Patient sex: M
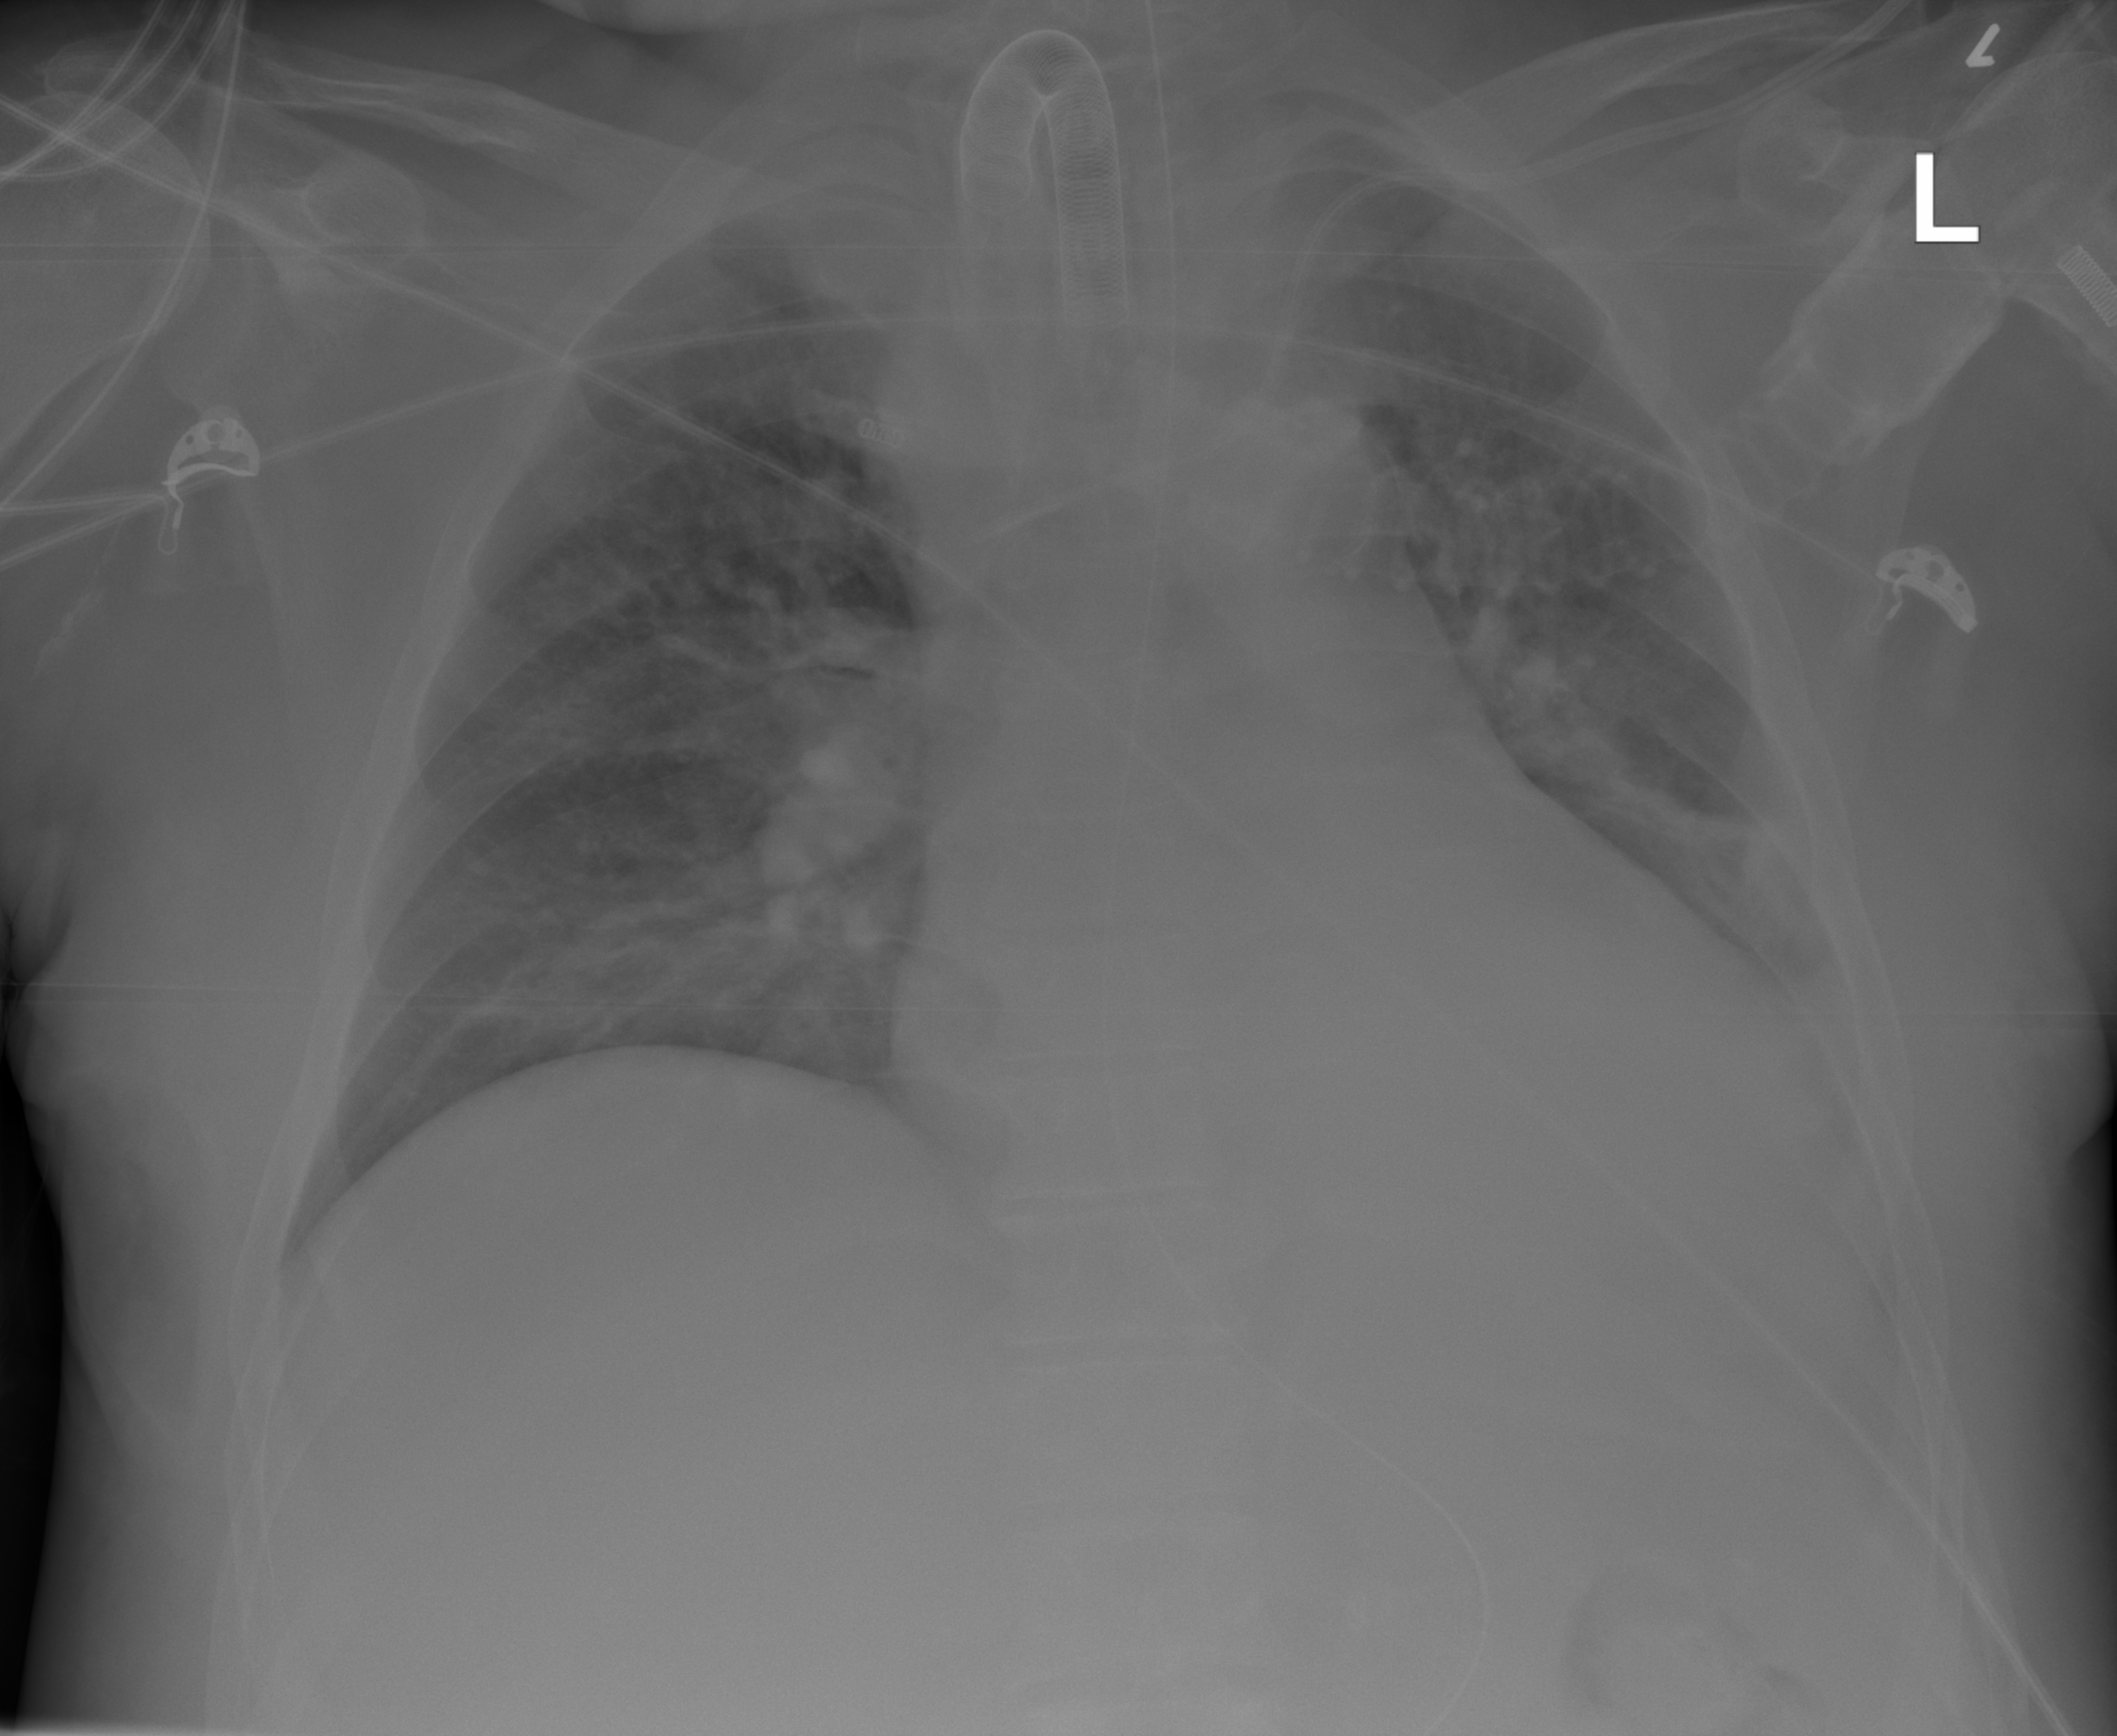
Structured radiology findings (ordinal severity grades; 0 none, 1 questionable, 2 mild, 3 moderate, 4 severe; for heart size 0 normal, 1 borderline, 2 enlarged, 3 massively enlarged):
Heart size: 2
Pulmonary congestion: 2
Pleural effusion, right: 0
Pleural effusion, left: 2
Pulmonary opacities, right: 2
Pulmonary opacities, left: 1
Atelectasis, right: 2
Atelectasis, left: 2